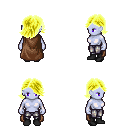
a pixel art fantasy rpg character, female body template, dark elf, purple skin, brown cape, metal pants, gold swoop hairstyle, black shoes, four views (front, back, left, right), 2x2 character sprite sheet, small pixel art, hard edges, no anti-aliasing